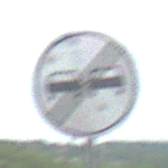
Verkehrszeichen: EndeUeberholverbot
Umgebung: Roofed, Beach
Tageszeit: Midday
Wetter: Overcast
Licht: Natural
Jahreszeit: NotSpecified
Kontrast: LowContrast